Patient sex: M
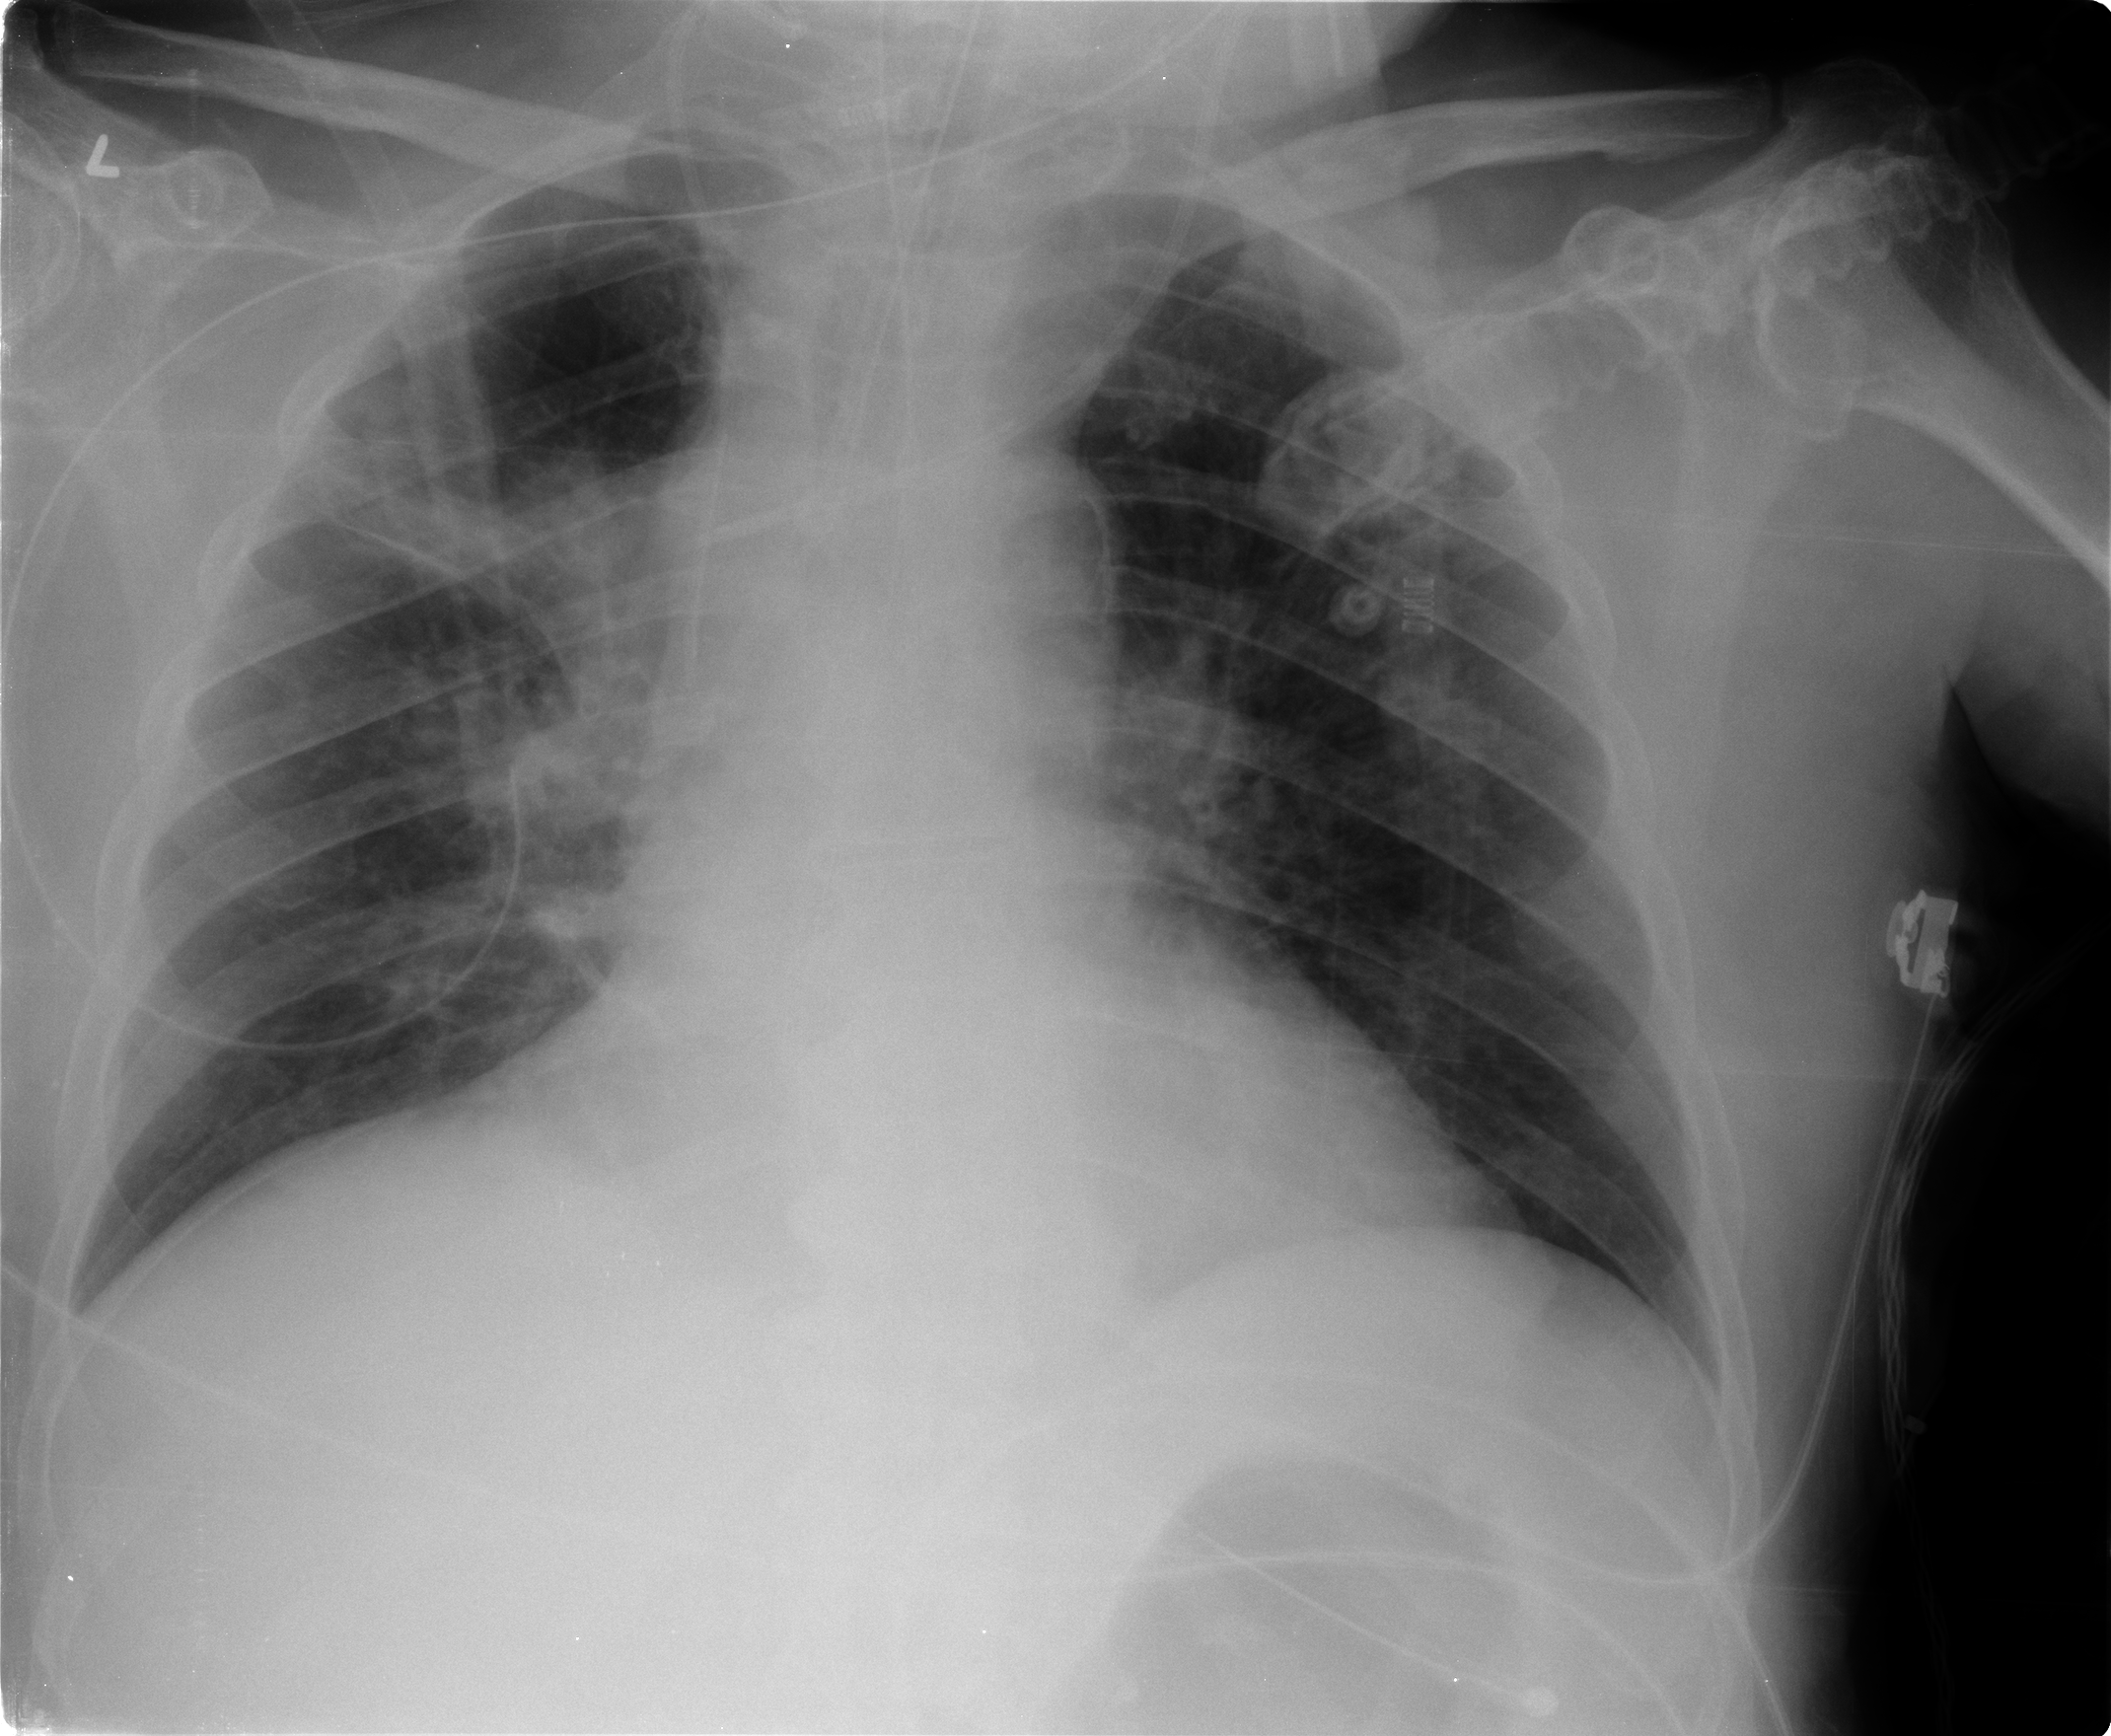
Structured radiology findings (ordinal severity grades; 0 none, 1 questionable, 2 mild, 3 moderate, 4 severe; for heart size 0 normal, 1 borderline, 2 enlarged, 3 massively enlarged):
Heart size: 2
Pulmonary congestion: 2
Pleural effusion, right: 0
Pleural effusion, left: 0
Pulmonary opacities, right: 2
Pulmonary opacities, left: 1
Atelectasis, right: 2
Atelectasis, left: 0